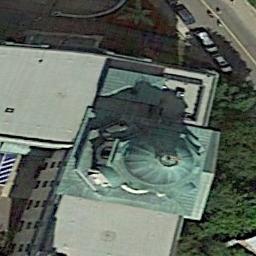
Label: church